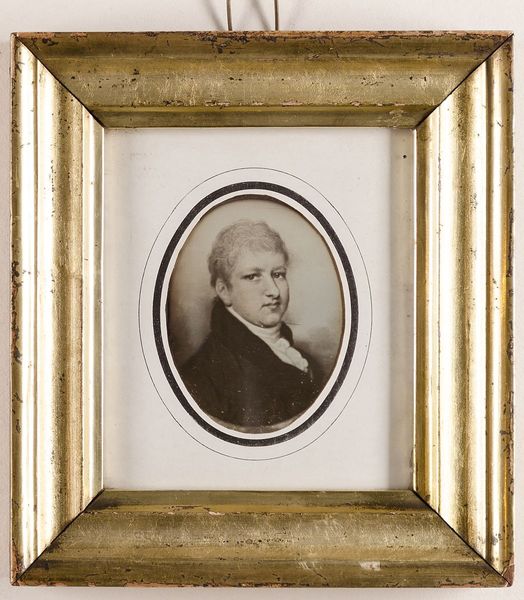
Titel: William de Drusina (1772-1820)
Künstler: Ludwig Schultz
Standort: Hamburg
Institution: Museum für Kunst und Gewerbe Hamburg
Schlagwörter: mann, malerei, brustbild, dreiviertelansicht, foto, fotografie, photographie, photo, gerahmt, reproduktion, lichtbild, daguerreotypie, bildwerke, angewandte und bildende kunst, hessische systematik, gemälde, reproduktionsfotografie, kunstreproduktion, reproduktionsphotographie, gemäldes